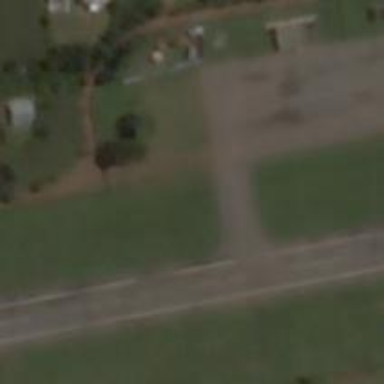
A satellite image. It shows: View of taxiway at the airport.